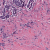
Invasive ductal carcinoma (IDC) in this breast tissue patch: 1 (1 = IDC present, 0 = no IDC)